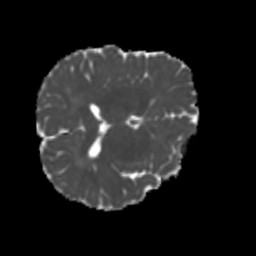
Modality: MD
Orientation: axial
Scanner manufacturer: siemens
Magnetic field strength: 3 T
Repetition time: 4 s
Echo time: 0.0594 s